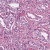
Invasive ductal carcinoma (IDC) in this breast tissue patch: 1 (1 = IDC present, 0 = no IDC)